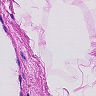
Metastatic tissue present: no